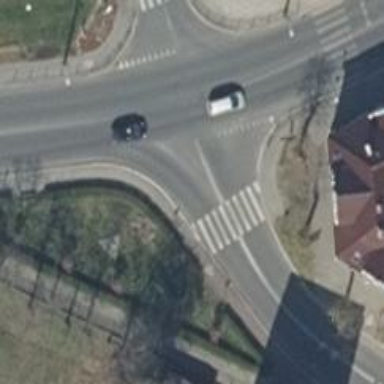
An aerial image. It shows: Zebra crossing on the road.